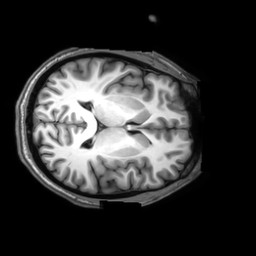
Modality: T1w
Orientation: axial
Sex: male
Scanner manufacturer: philips
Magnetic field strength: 3 T
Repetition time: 0.01235 s
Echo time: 0.003494 s